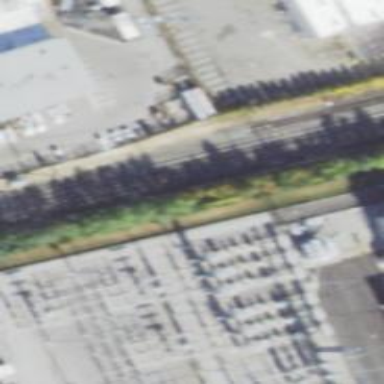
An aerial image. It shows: Electrified railway yard with rails.